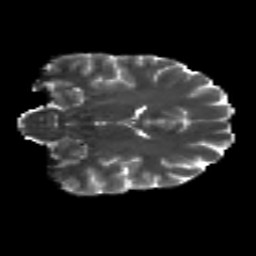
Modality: T2w
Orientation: coronal
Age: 22
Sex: female
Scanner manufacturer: siemens
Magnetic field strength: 3 T
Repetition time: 8.8 s
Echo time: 0.085 s